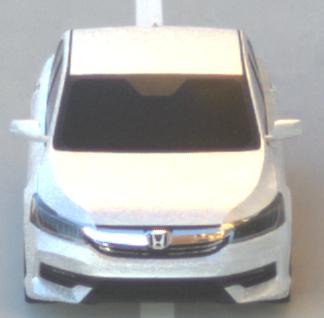
Make: Honda
Model: Accord Hybrid
Detailed model: 9. Generation
Model produced from: 2015
Model produced until: 2019
Doors: 4
Color: white
Road condition: dry road
Daytime: sunrise or sunset
Contrast: medium contrast